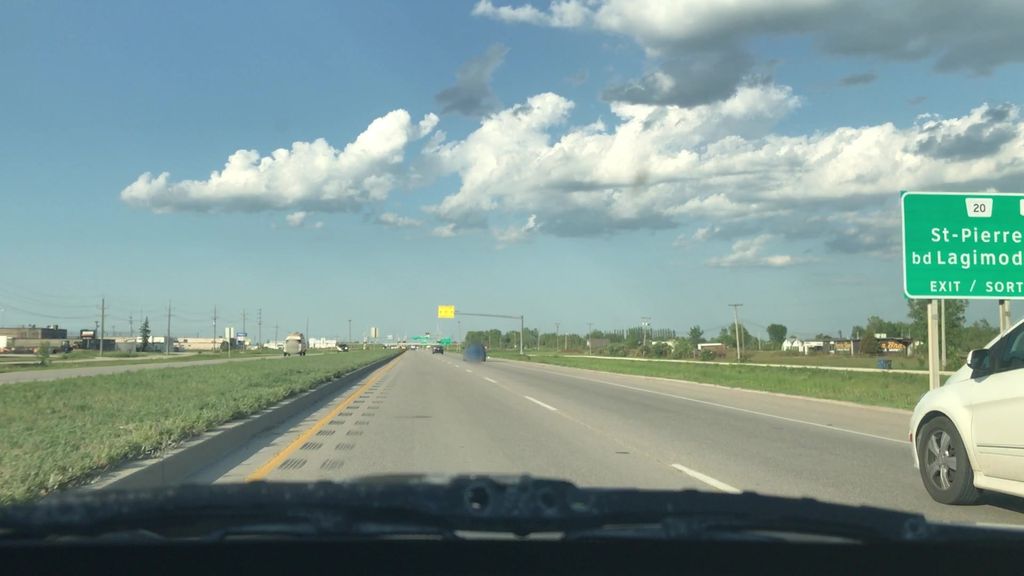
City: winnipeg